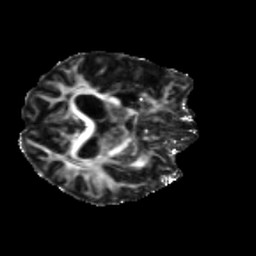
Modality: FA
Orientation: axial
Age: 75
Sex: female
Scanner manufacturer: siemens
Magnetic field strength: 3 T
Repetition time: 5.25 s
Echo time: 0.08 s